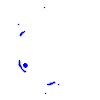
Particle: kaon